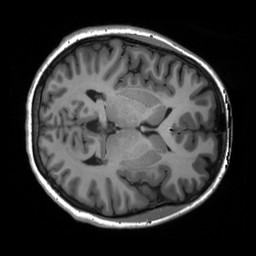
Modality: T1w
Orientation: axial
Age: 21